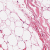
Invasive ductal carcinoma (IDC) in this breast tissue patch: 0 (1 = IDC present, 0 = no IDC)